Field crop: maize
Growth stage: 1
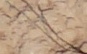
Species: lolium